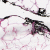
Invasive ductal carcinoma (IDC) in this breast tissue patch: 0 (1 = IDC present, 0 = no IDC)